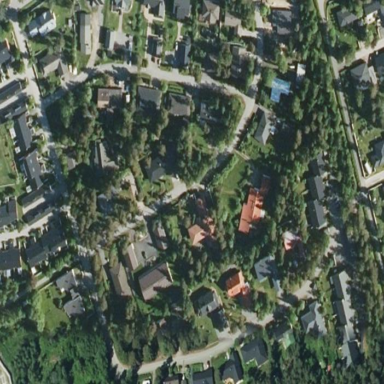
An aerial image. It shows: Residential area.